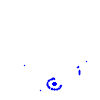
Particle: kaon